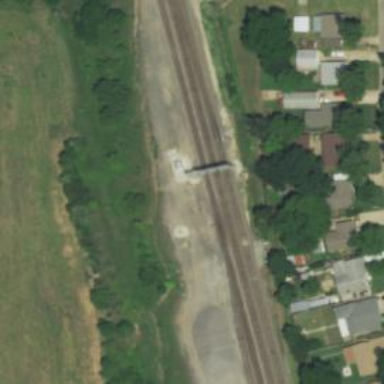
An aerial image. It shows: Railway track.